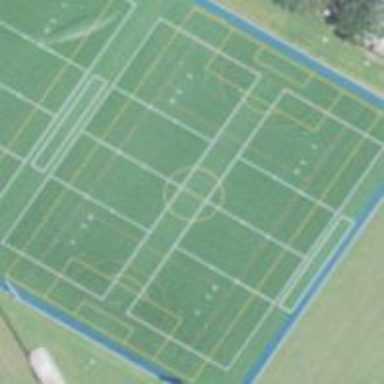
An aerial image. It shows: Artificial turf pitch within leisure land area.